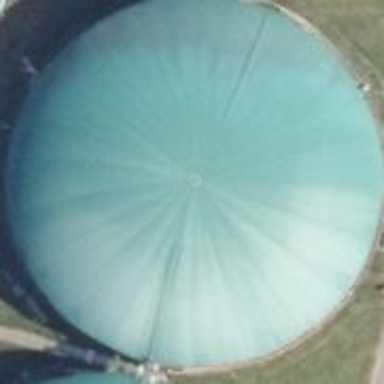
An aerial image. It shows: Storage tank with man-made structure.